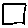
Label: square